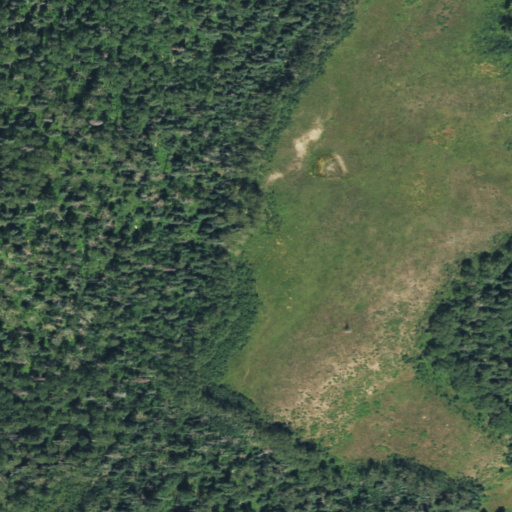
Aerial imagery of plain(s) in Colorado named Lone Tree Park containing deciduous forest, shrub, mixed forest, grassland, and evergreen forest